Question: I am learning Knockout js and package for Durandal.
While going through this tutorial
<URL>
I am facing some errors//
This is my viewmodel js file code --
'''
function AppViewModel() {
this.firstName = "Bert";
this.lastName = "Bertington";
}
// Activates knockout.js
ko.applyBindings(new AppViewModel());
'''
This is my view html file code-
'''
<p>First name: <strong data-bind="text: firstName"></strong></p>
<p>Last name: <strong data-bind="text: lastName"></strong></p>
'''
Error I am getting -

I have attempted to resolve those errors - I have defined ko in my code..
'''
define(function (require) {
var app = require('durandal/app'),
ko = require('knockout');
function AppViewModel() {
this.firstName = "Bert";
this.lastName = "Bertington";
}
// Activates knockout.js
ko.applyBindings(new AppViewModel());
});
'''
I am following some tutorials for that.. But I am facing some basic effects. May be those errors will be very basic but I need some assistance..
Thanks !!
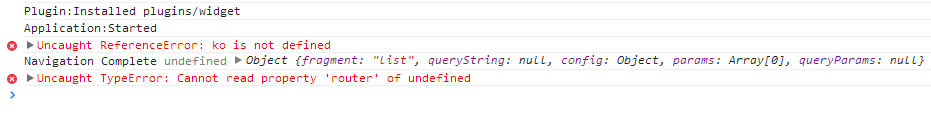
Answer: This should work
'''
define(['plugins/router', 'knockout', 'services/logger', 'durandal/app'], function (router, ko, logger, app) {
var AppViewModel = {
firstName : ko.observable("Bert"),
lastName : ko.observable("Bertington")
}
// Activates knockout.js
return AppViewModel;
});
'''
or this
'''
define(['plugins/router', 'knockout', 'services/logger', 'durandal/app'], function (router, ko, logger, app) {
var AppViewModel = function () {
this.firstName = "Bert";
this.lastName = "Bertington";
}
// Activates knockout.js
return new AppViewModel();
});
'''